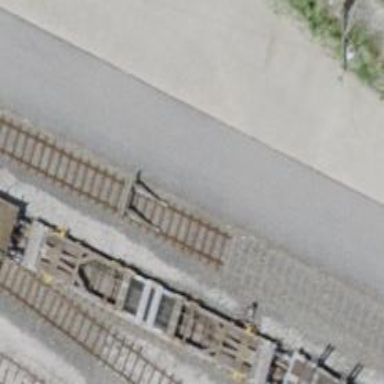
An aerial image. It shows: Disused railway yard.